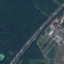
Land use / land cover: Highway